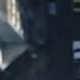
Vehicle type: Motorcycle